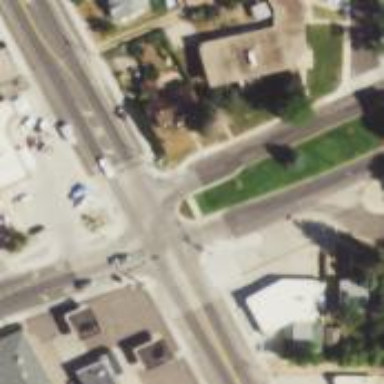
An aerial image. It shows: Footway crossing with traffic island.